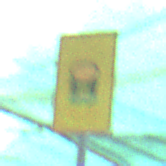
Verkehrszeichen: FahrzeugeMitWassergefaehrdenderLadungOhnePfeilsymbol
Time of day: MorningAfternoon
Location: Roofed (Special)
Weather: PartlyCloudy
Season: NotSpecified
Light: Natural